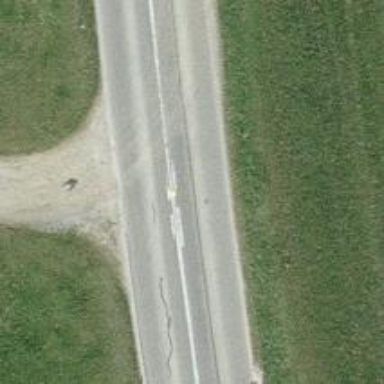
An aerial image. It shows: Secondary road.